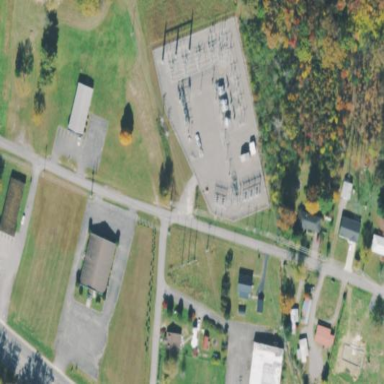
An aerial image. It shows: Power substation.